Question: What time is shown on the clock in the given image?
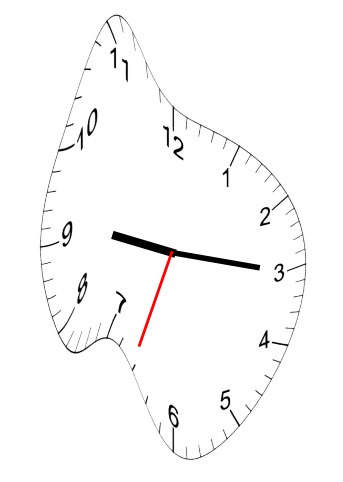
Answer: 09:15:33